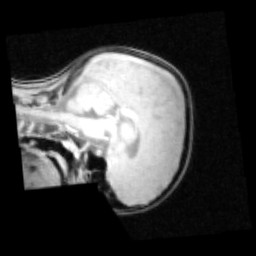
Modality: PDw
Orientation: sagittal
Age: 10
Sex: male
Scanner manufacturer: siemens
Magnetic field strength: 3 T
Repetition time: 0.25 s
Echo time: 0.00103 s